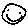
Label: smiley face